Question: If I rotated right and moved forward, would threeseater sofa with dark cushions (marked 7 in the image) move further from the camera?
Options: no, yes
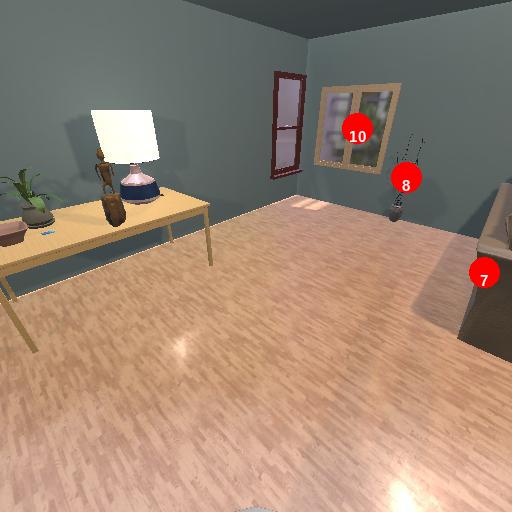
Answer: no